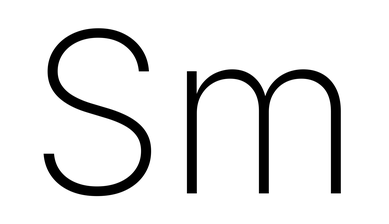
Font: Inter_ExtraLight